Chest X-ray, PA view. Patient: 34 years old, sex M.
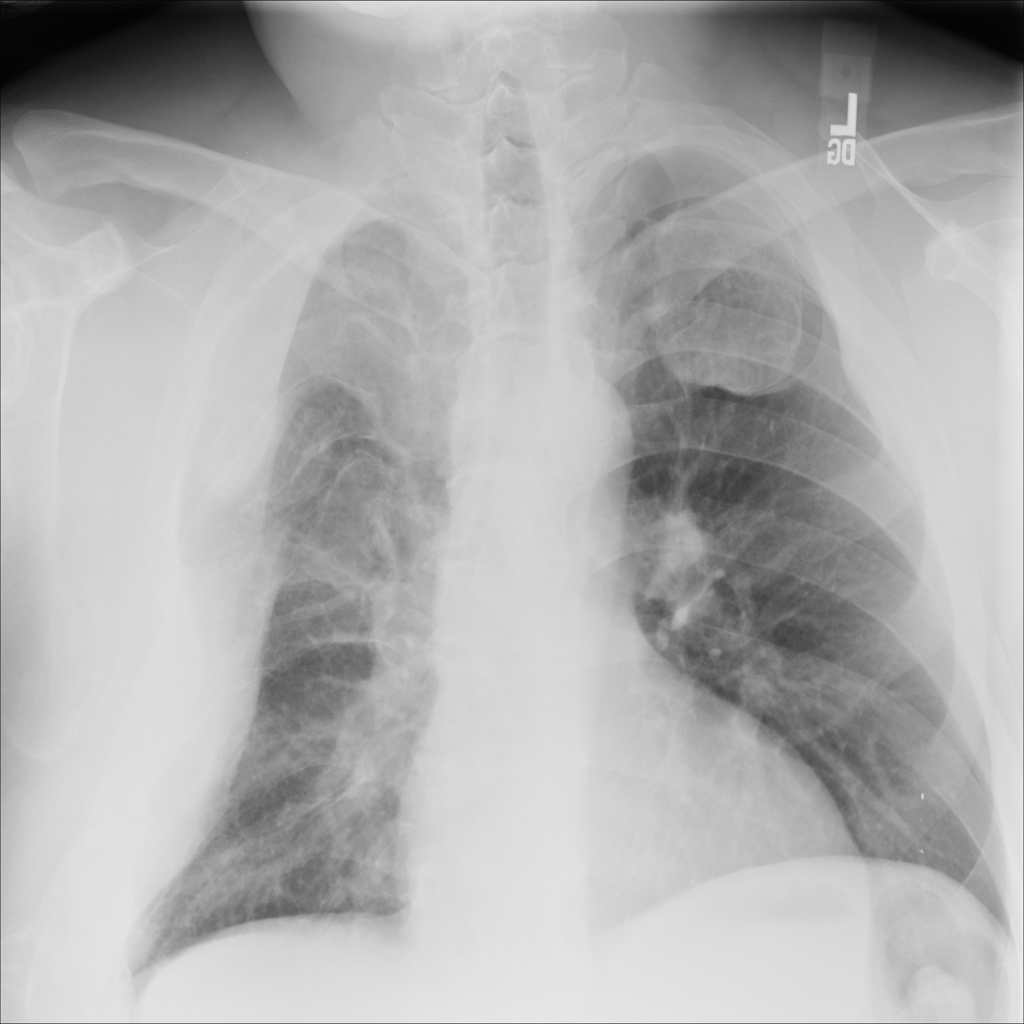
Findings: No Finding